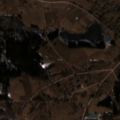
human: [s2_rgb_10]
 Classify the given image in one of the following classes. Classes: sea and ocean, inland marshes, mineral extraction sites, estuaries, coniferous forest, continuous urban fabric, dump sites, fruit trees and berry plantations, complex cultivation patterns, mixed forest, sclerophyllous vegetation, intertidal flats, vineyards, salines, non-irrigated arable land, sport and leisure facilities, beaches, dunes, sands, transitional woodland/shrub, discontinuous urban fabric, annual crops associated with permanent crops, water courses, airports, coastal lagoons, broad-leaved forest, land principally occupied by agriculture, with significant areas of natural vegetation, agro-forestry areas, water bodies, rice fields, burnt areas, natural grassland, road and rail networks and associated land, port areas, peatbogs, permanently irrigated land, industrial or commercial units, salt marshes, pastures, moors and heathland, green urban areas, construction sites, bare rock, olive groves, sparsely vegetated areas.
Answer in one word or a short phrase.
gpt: discontinuous urban fabric, industrial or commercial units, pastures, complex cultivation patterns, land principally occupied by agriculture, with significant areas of natural vegetation, coniferous forest, mixed forest